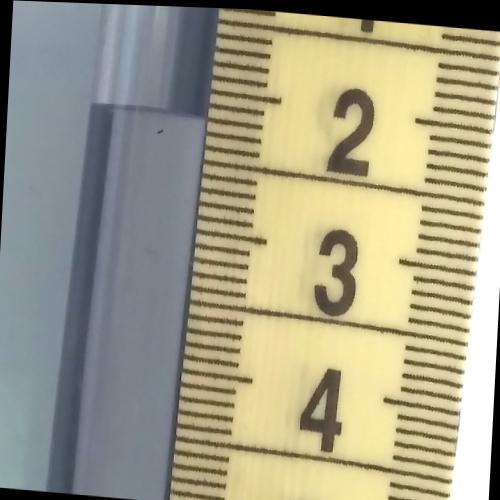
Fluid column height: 2.2 cm